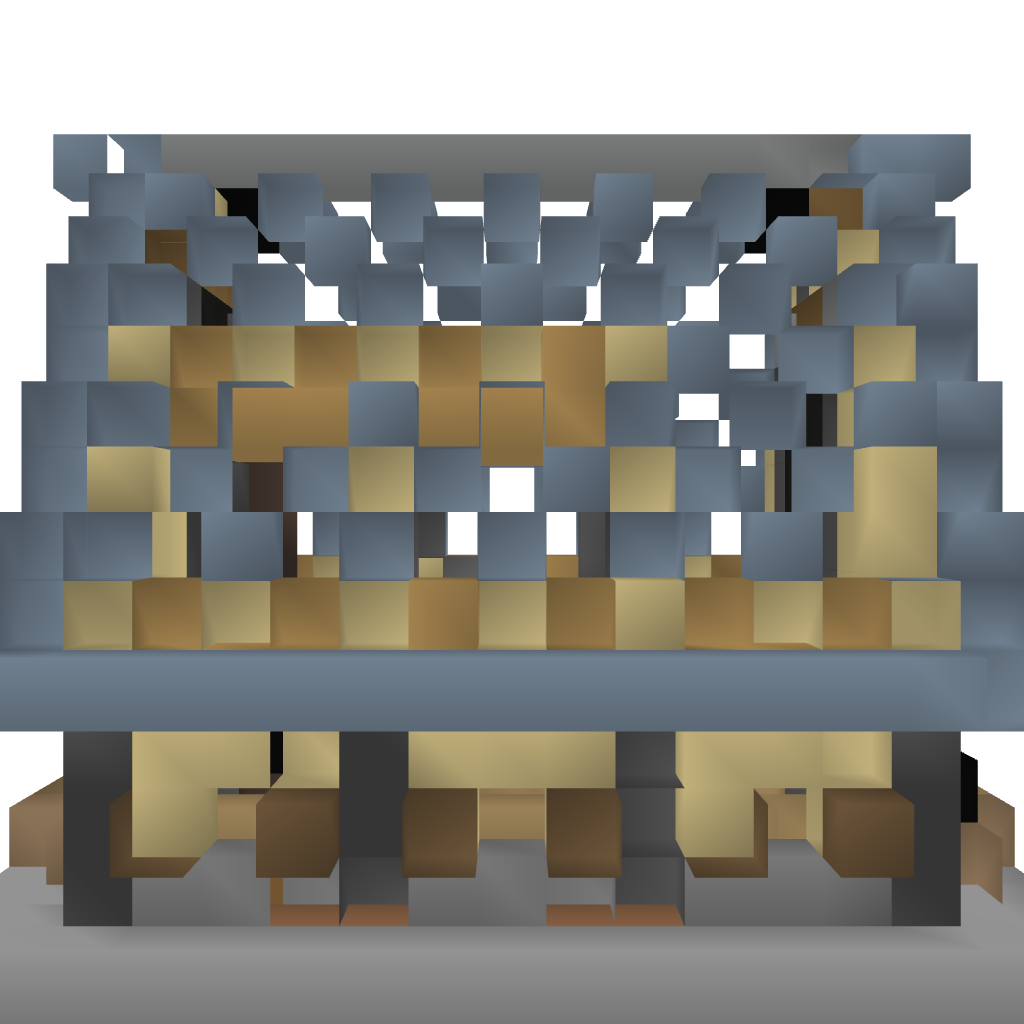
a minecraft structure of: EveV's Horse Barn